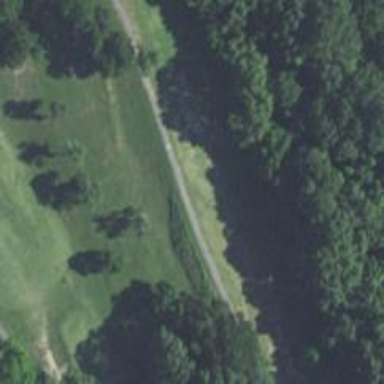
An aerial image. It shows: View of golf hole.